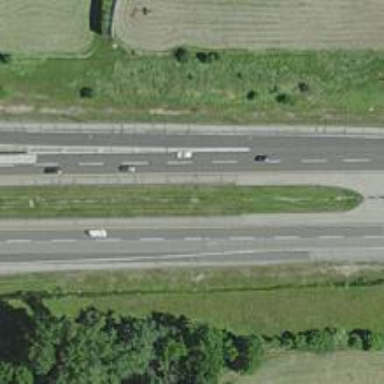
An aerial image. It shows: Motorway link.